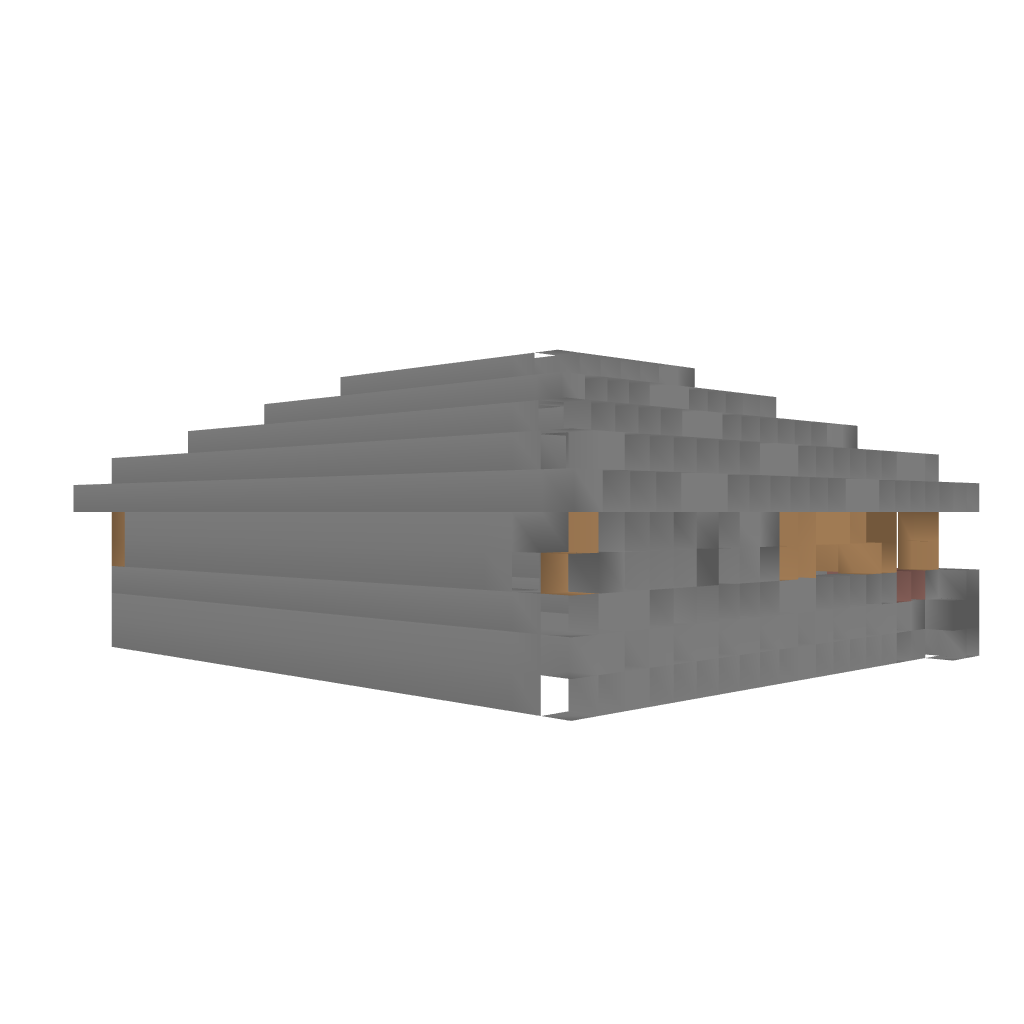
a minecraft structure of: Server Bank bad low quality